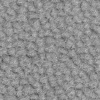
Atmospheric dust classification: not_dusty